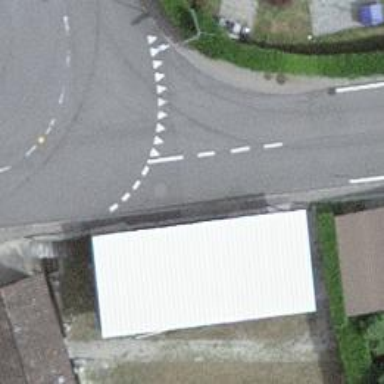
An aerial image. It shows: Road with "give way" sign.